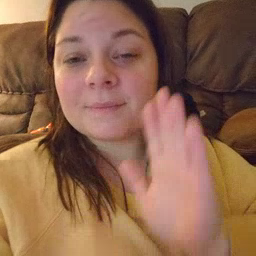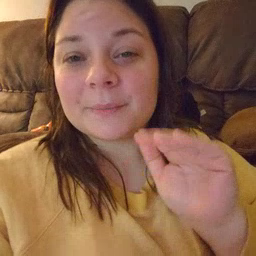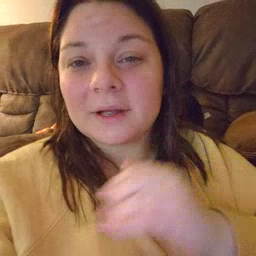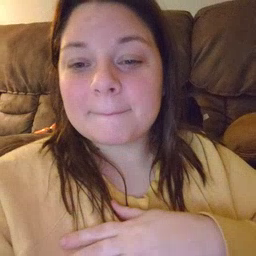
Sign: bye